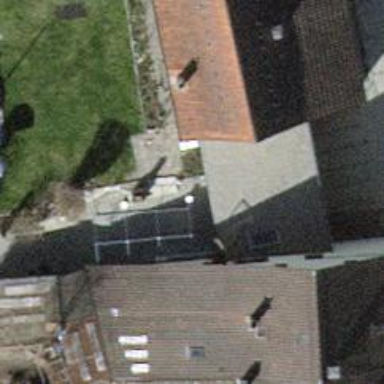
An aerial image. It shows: Gabled house with grey roof.